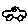
Label: car